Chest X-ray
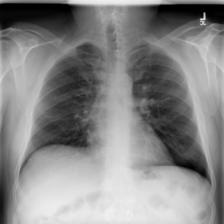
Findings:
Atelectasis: negative
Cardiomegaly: negative
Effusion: negative
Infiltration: negative
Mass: negative
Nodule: positive
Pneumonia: negative
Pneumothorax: negative
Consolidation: positive
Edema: negative
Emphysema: negative
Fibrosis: negative
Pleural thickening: negative
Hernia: negative